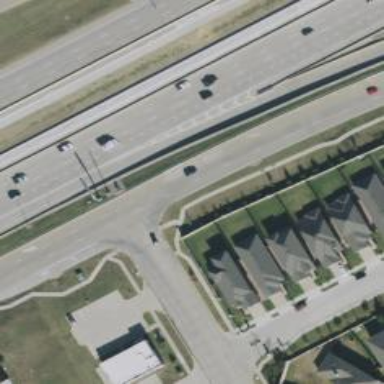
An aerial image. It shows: Secondary road with frontage road.